Question: I have a typical / classical ACF declaration, in my application, that uses 'matchCallback':
'''
public function behaviors()
{
return [
'access' => [
'class' => AccessControl::className(),
'rules' => [
[
'allow' => true,
'roles' => ['@'],
'matchCallback' => function ($rule, $action) {
echo 'Yii::$app->controller->actionParams = '.print_r(Yii::$app->controller->actionParams, TRUE);
echo '$action->controller->actionParams = '.print_r($action->controller->actionParams, TRUE);
echo '$action = '.print_r($action, TRUE);
die();
}
],
],
]
];
}
'''
To my surprise, I found this:

How can this be true? Why action parameters are not available when evaluating 'matchCallback'?
And -- of course -- how to read them, if my access rule requires to check one of action parameters to judge, whether user can access particular action or not?
: You can, of course, read action parameters using the way of:
'''
echo '$_GET = '.print_r($_GET, TRUE);
'''
But, I don't like brutal solutions and it really bothers me, why 'actionParams' are empty at this stage?
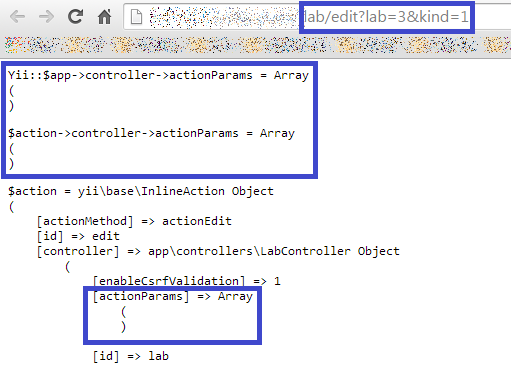
Answer: Controller class has method 'bindActionParams()' which is invoked by when it begins to run with the given parameters. So at first controller invoke an action method and run it with params and then action bind its params to controller. But check is executing much earlier before action is running, that's why 'actionParams' are empty. Here is an <URL>. As you can see before action gets executed controller performs filters, one of which is .
If you dont like "brutal" way, consider use of 'Yii::$app->request->get()' which also will test parameter for .